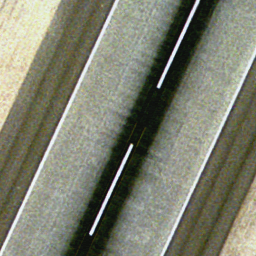
Label: runway